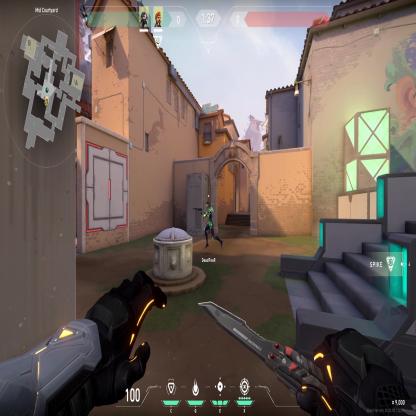
Label: teammate